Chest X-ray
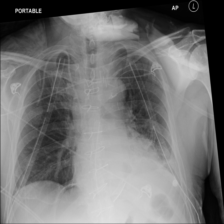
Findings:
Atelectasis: positive
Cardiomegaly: negative
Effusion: negative
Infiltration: negative
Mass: negative
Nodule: negative
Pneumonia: negative
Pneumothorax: negative
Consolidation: positive
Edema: negative
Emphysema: negative
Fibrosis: negative
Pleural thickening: negative
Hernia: negative